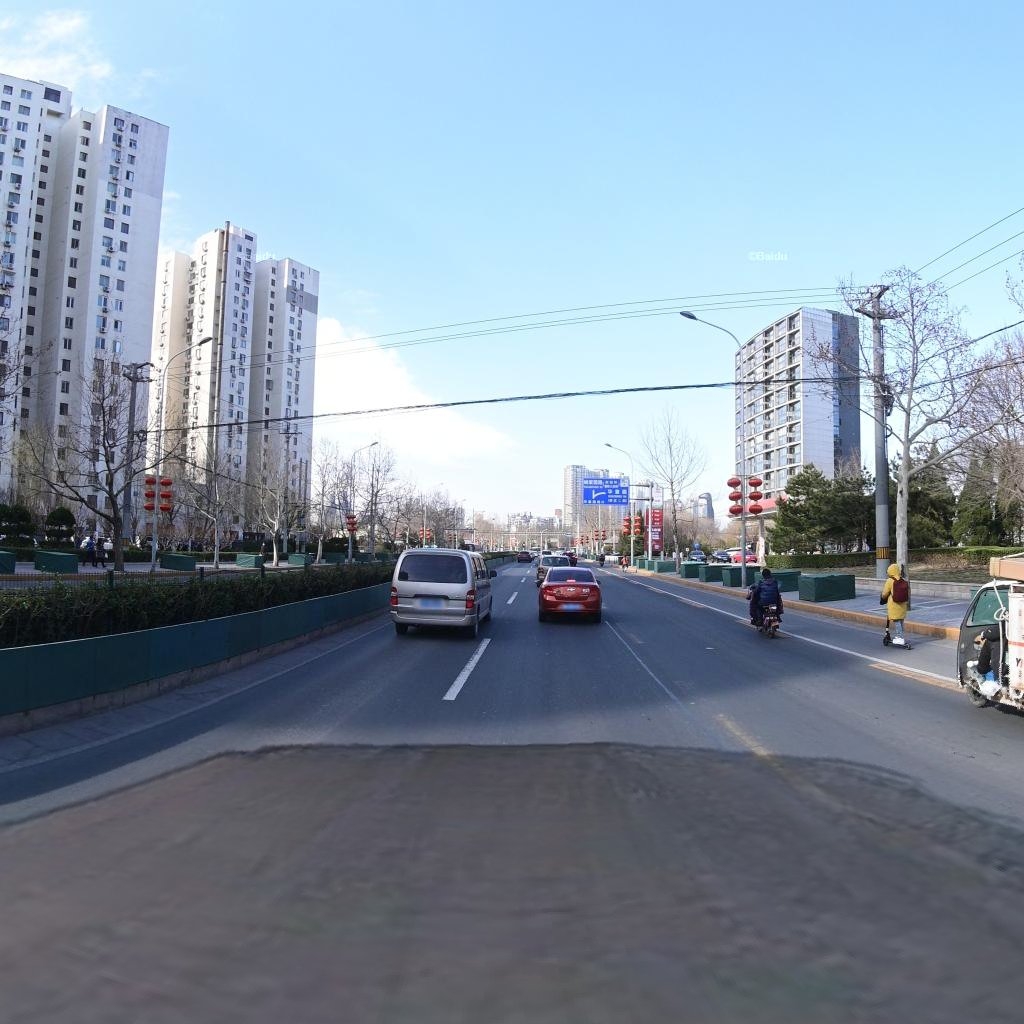
Region: Chaoyang
Road damage annotations: longitudinal patch